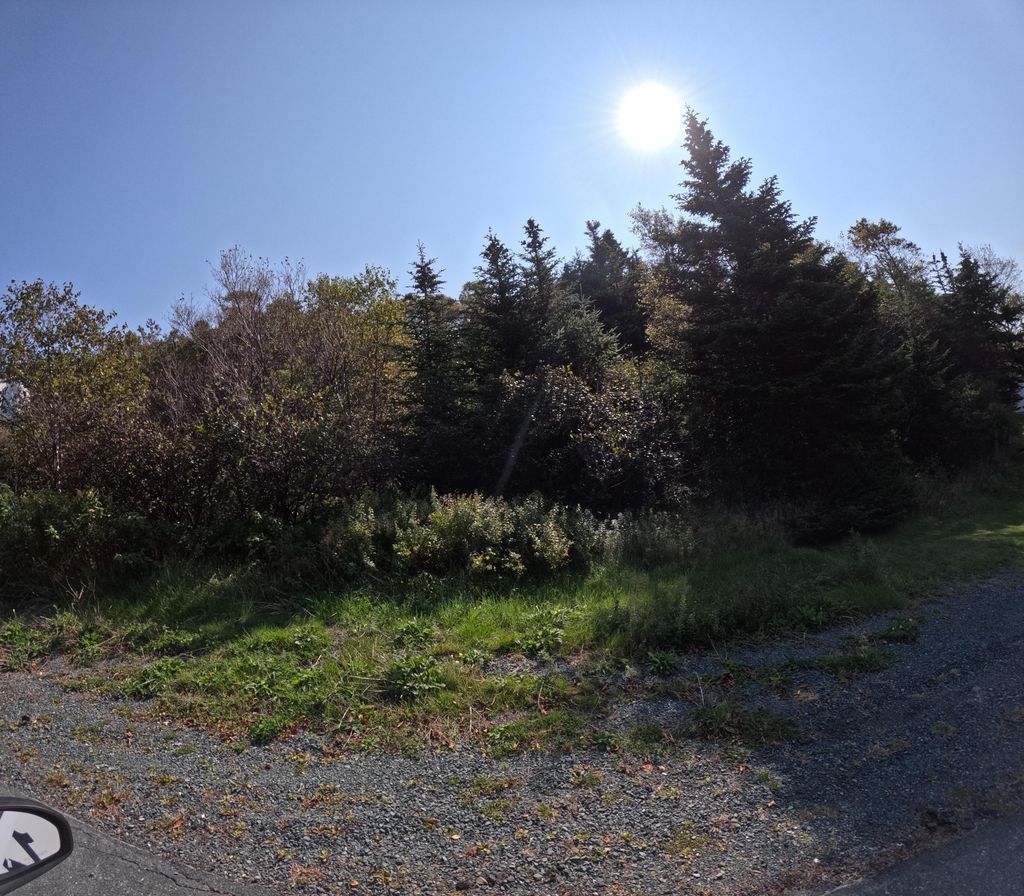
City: st_johns